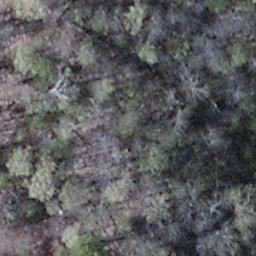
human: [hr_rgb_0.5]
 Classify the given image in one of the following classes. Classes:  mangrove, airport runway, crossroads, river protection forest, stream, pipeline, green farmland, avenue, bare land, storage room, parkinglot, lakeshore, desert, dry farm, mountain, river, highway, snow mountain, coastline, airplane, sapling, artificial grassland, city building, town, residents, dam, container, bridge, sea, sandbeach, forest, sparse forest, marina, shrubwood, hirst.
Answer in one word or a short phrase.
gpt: shrubwood